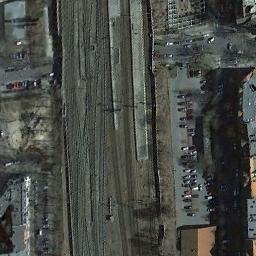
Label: railway